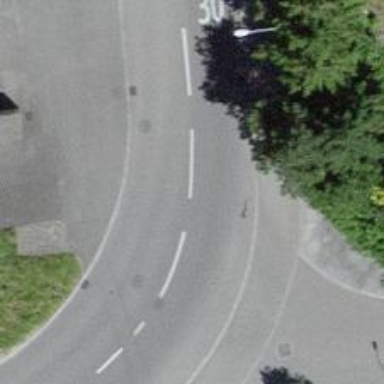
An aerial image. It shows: Residential road with asphalt surface. There is sidewalk on the left side.